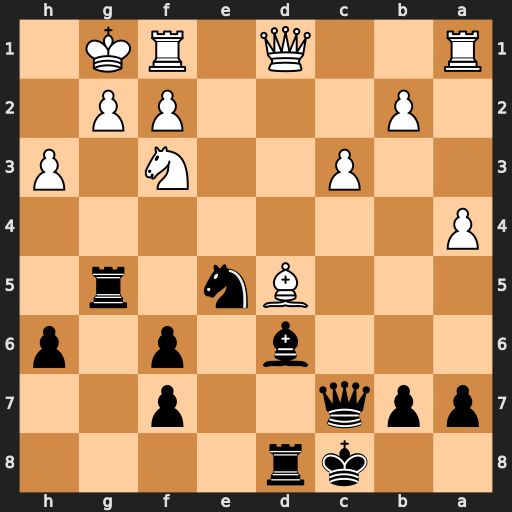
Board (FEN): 2kr4/ppq2p2/3b1p1p/3Bn1r1/P7/2P2N1P/1P3PP1/R2Q1RK1
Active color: b
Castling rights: -
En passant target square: -
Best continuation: Nxf3+ Bxf3 Bh2+ Kh1 Rxd1